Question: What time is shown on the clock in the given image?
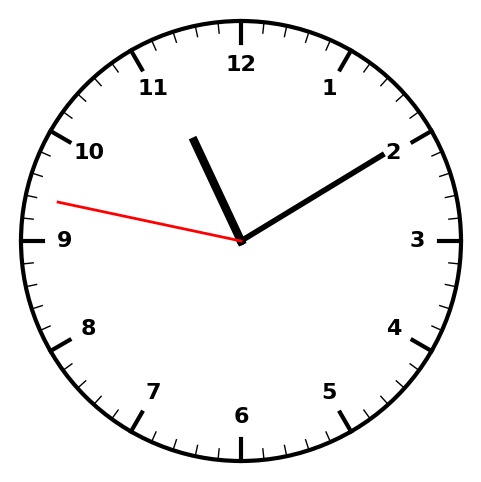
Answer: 11:09:47